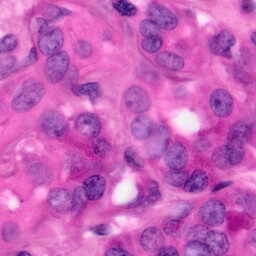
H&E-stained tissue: Pancreatic